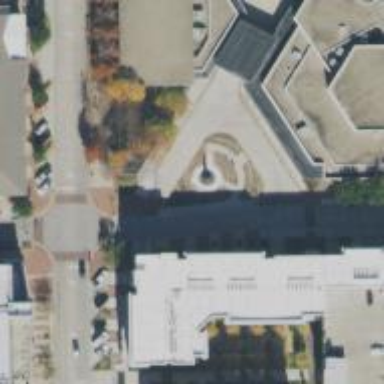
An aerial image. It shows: Arts centre.